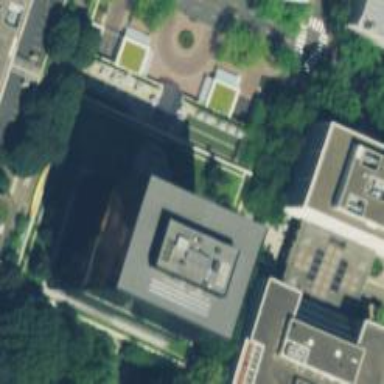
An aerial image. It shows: Office building with grass roof.